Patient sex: M
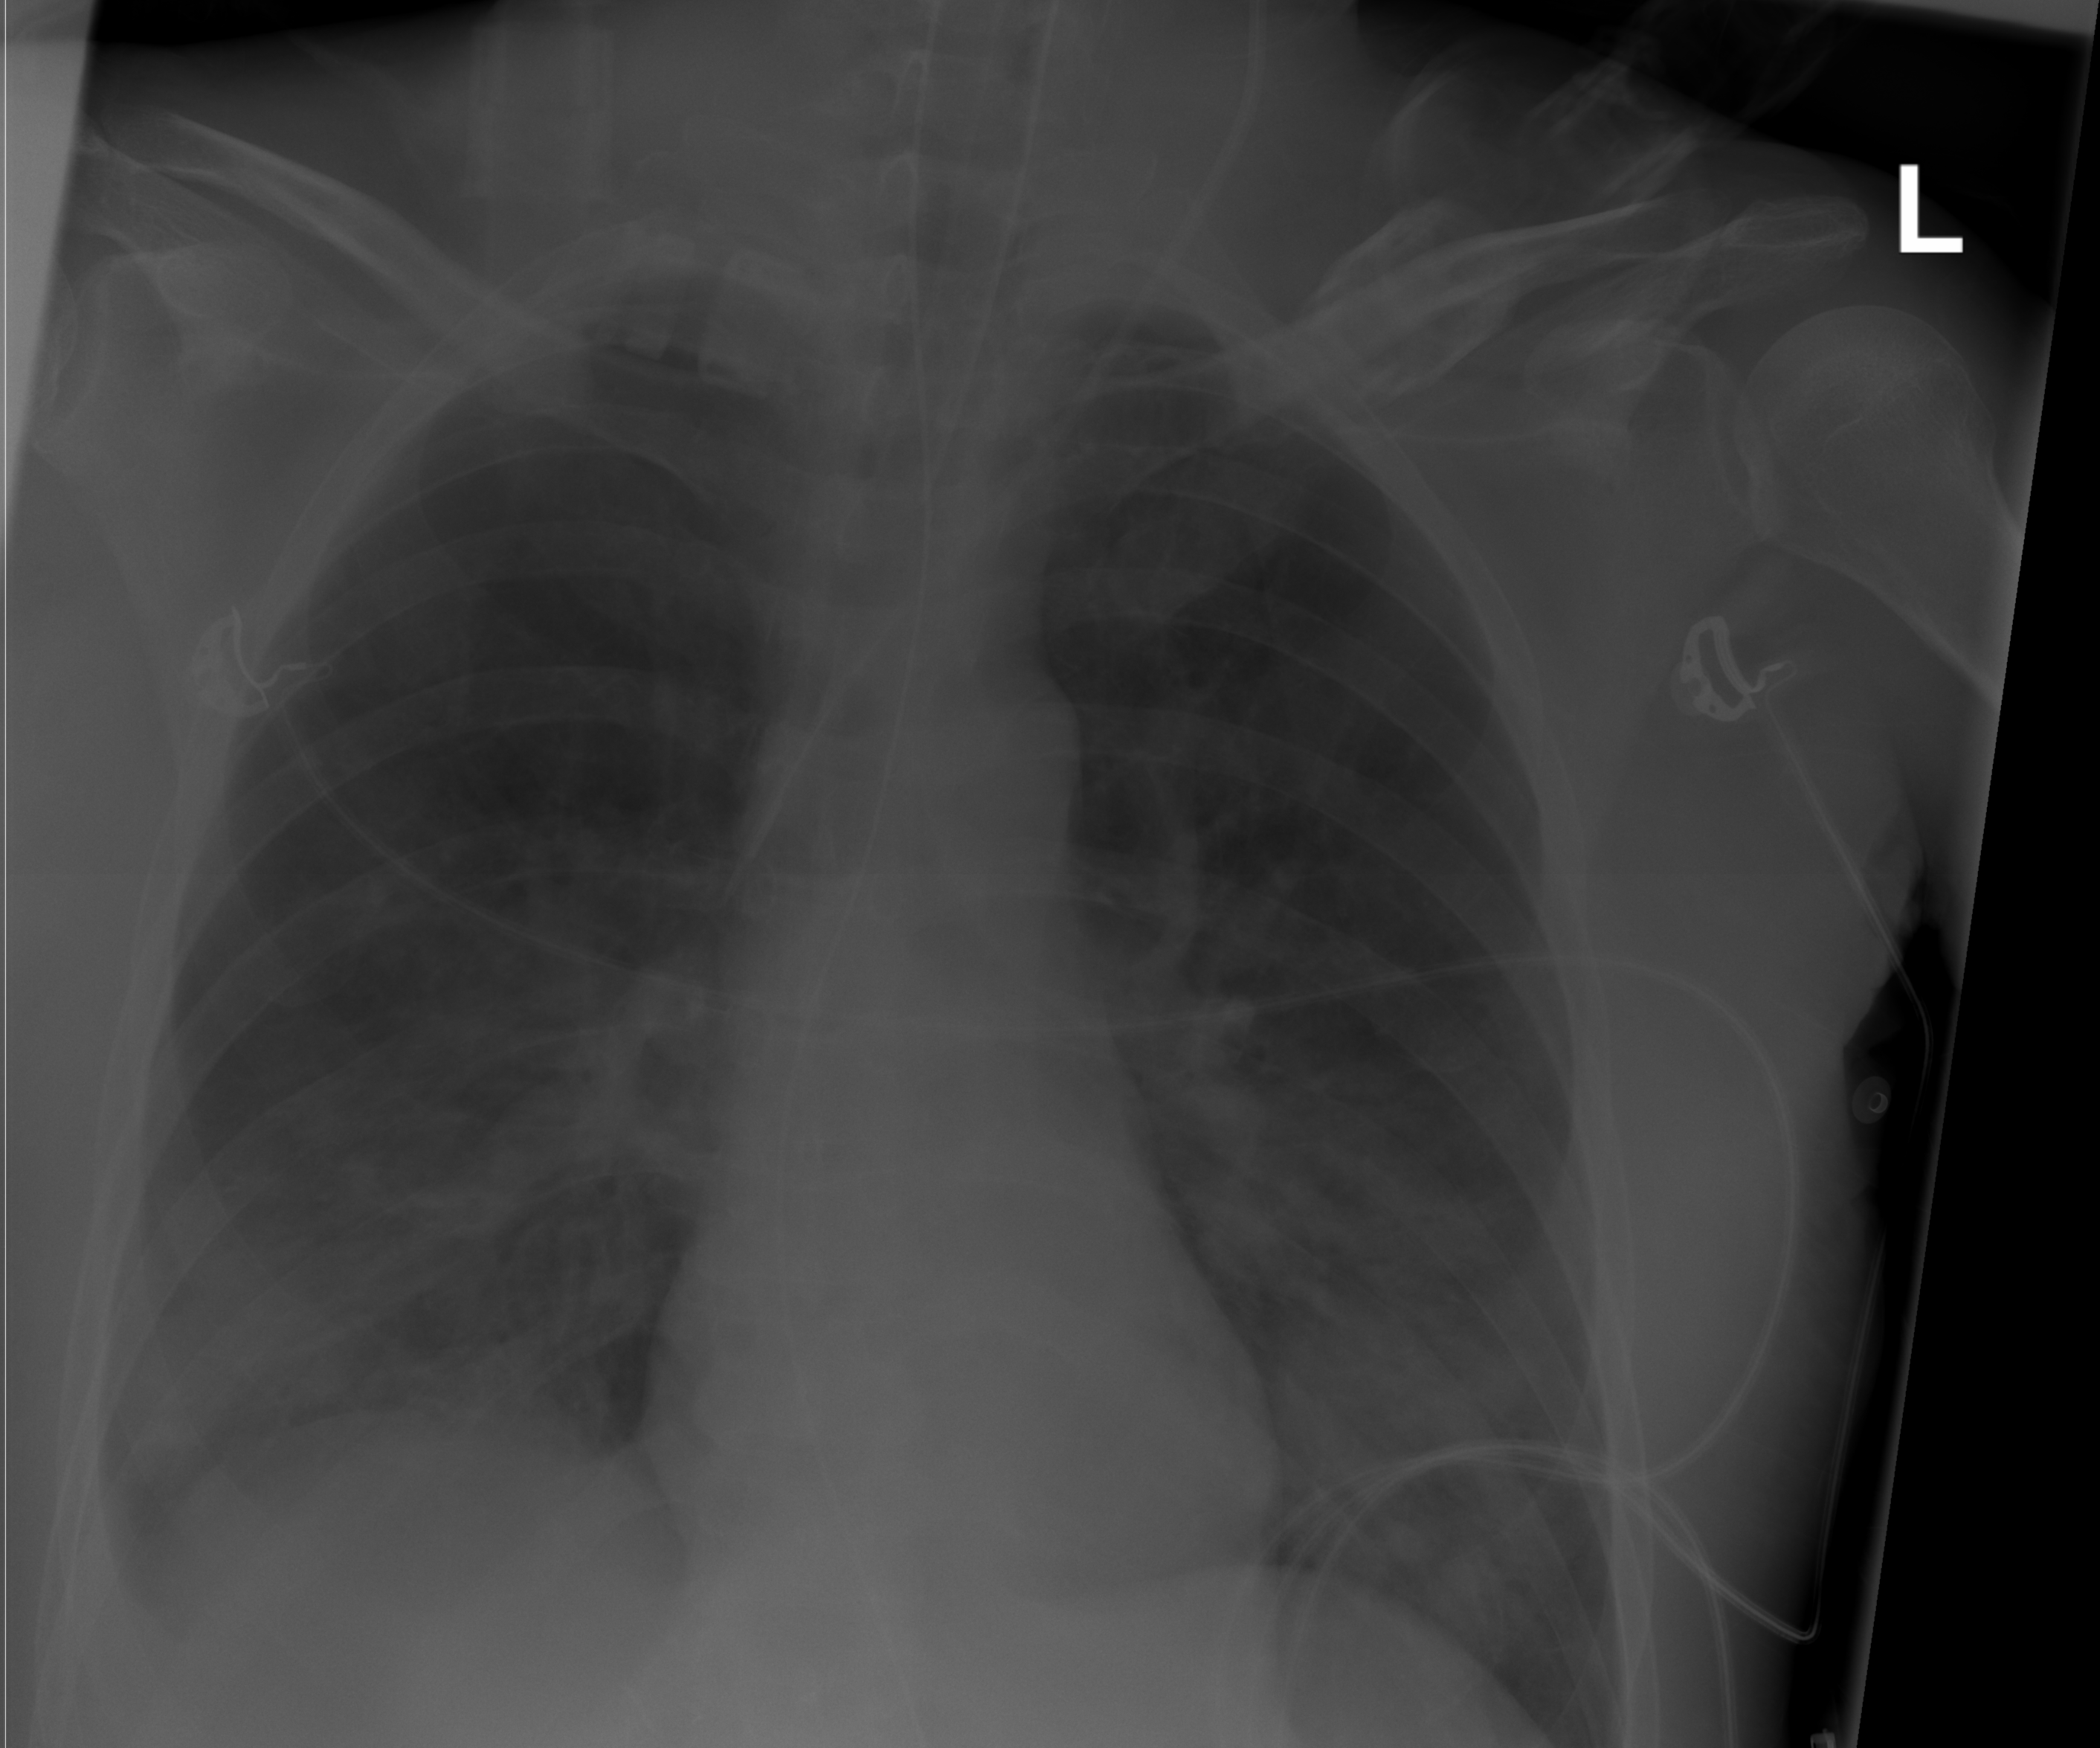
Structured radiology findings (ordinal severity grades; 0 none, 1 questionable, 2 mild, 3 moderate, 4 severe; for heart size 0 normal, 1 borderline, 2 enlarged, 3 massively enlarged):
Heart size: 0
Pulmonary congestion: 0
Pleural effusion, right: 2
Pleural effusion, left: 0
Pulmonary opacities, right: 2
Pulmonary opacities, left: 2
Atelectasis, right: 2
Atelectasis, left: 2